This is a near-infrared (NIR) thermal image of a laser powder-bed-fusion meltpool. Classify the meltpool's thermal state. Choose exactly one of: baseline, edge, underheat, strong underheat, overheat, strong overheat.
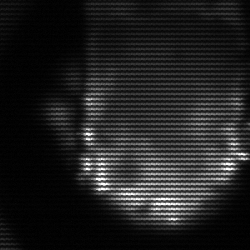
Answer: baseline